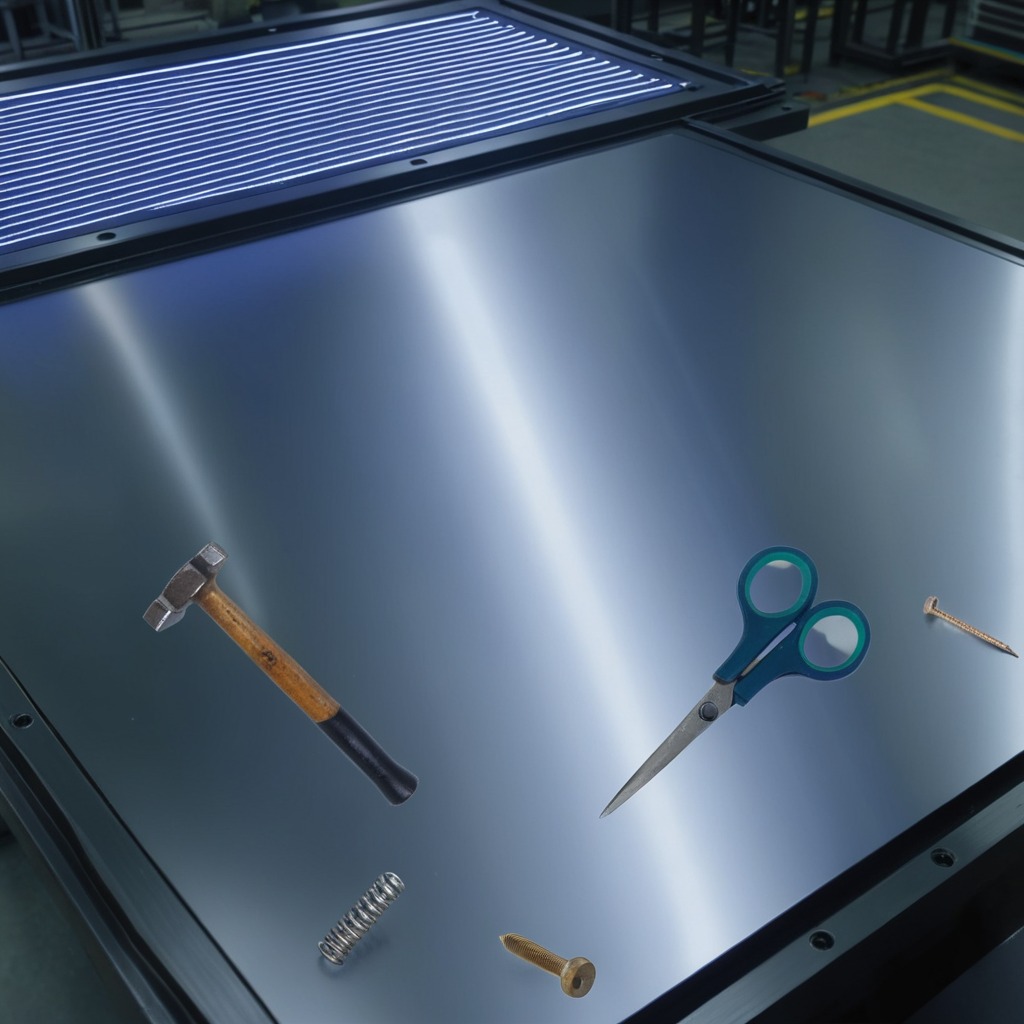
A metal machine screw, an iron nail, a hammer, a coiled metal spring, and a pair of scissors are lying on a metal table in a machine shop under fluorescent lights.